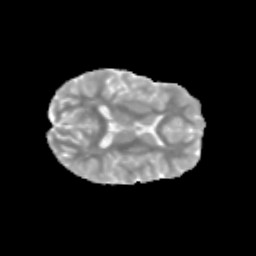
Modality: MD
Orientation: axial
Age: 10
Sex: female
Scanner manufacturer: siemens
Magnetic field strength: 3 T
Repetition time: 3.8 s
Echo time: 0.07 s